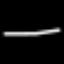
Label: line